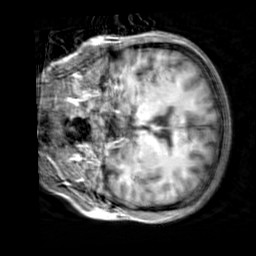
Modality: T1w
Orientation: coronal
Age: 22
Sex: female
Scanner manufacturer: siemens
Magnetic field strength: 3 T
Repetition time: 2.3 s
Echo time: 0.00303 s